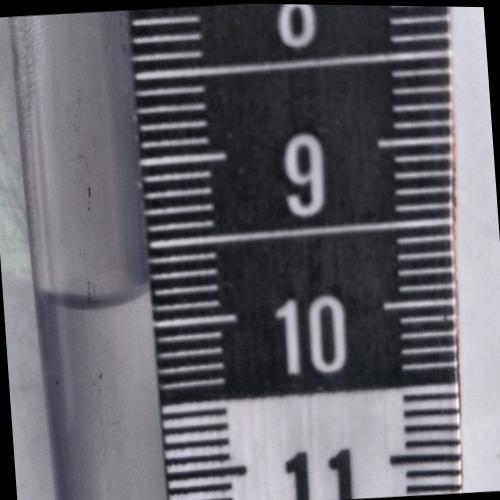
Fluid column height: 9.8 cm